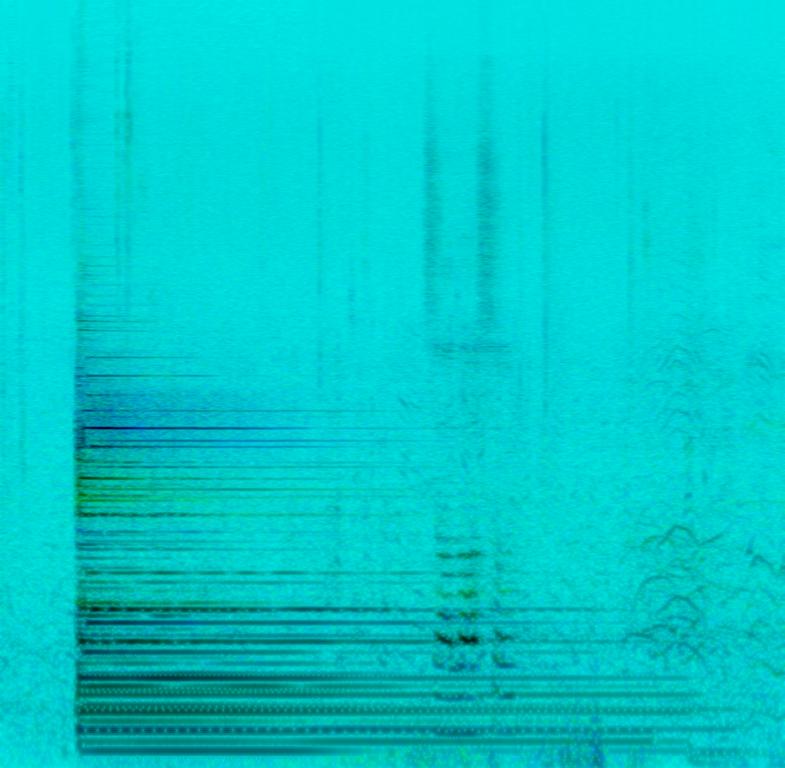
This audio contains someone strumming one only chord on a e-guitar then a male voice starts speaking in the midrange. In the background you can hear people talking.